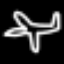
Label: airplane